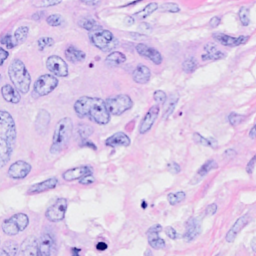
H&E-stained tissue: Breast